Chest X-ray:
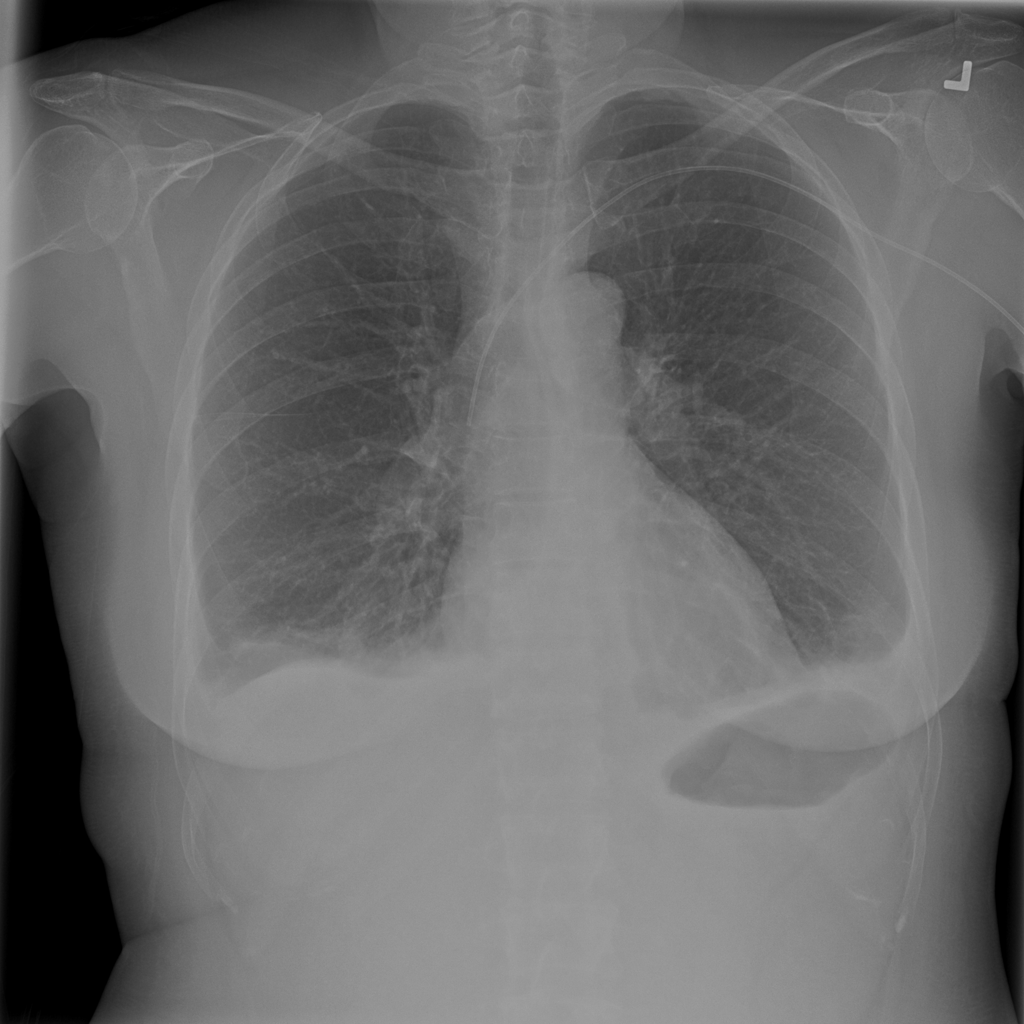
Findings: Effusion, Consolidation
No abnormal finding: no